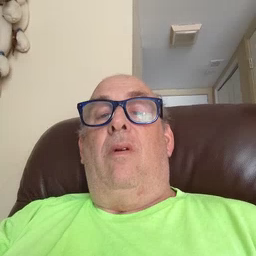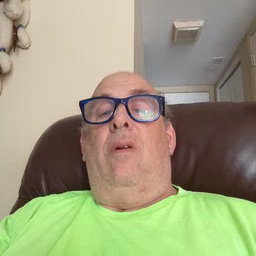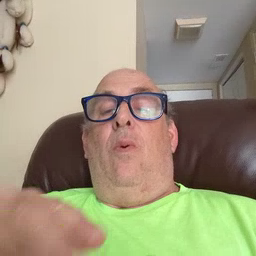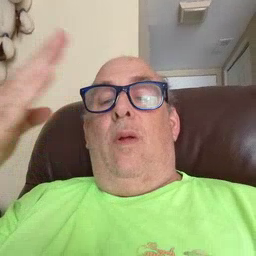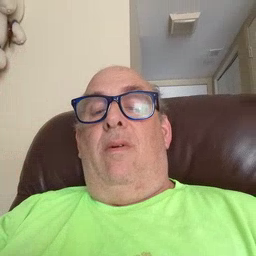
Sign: open